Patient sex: F
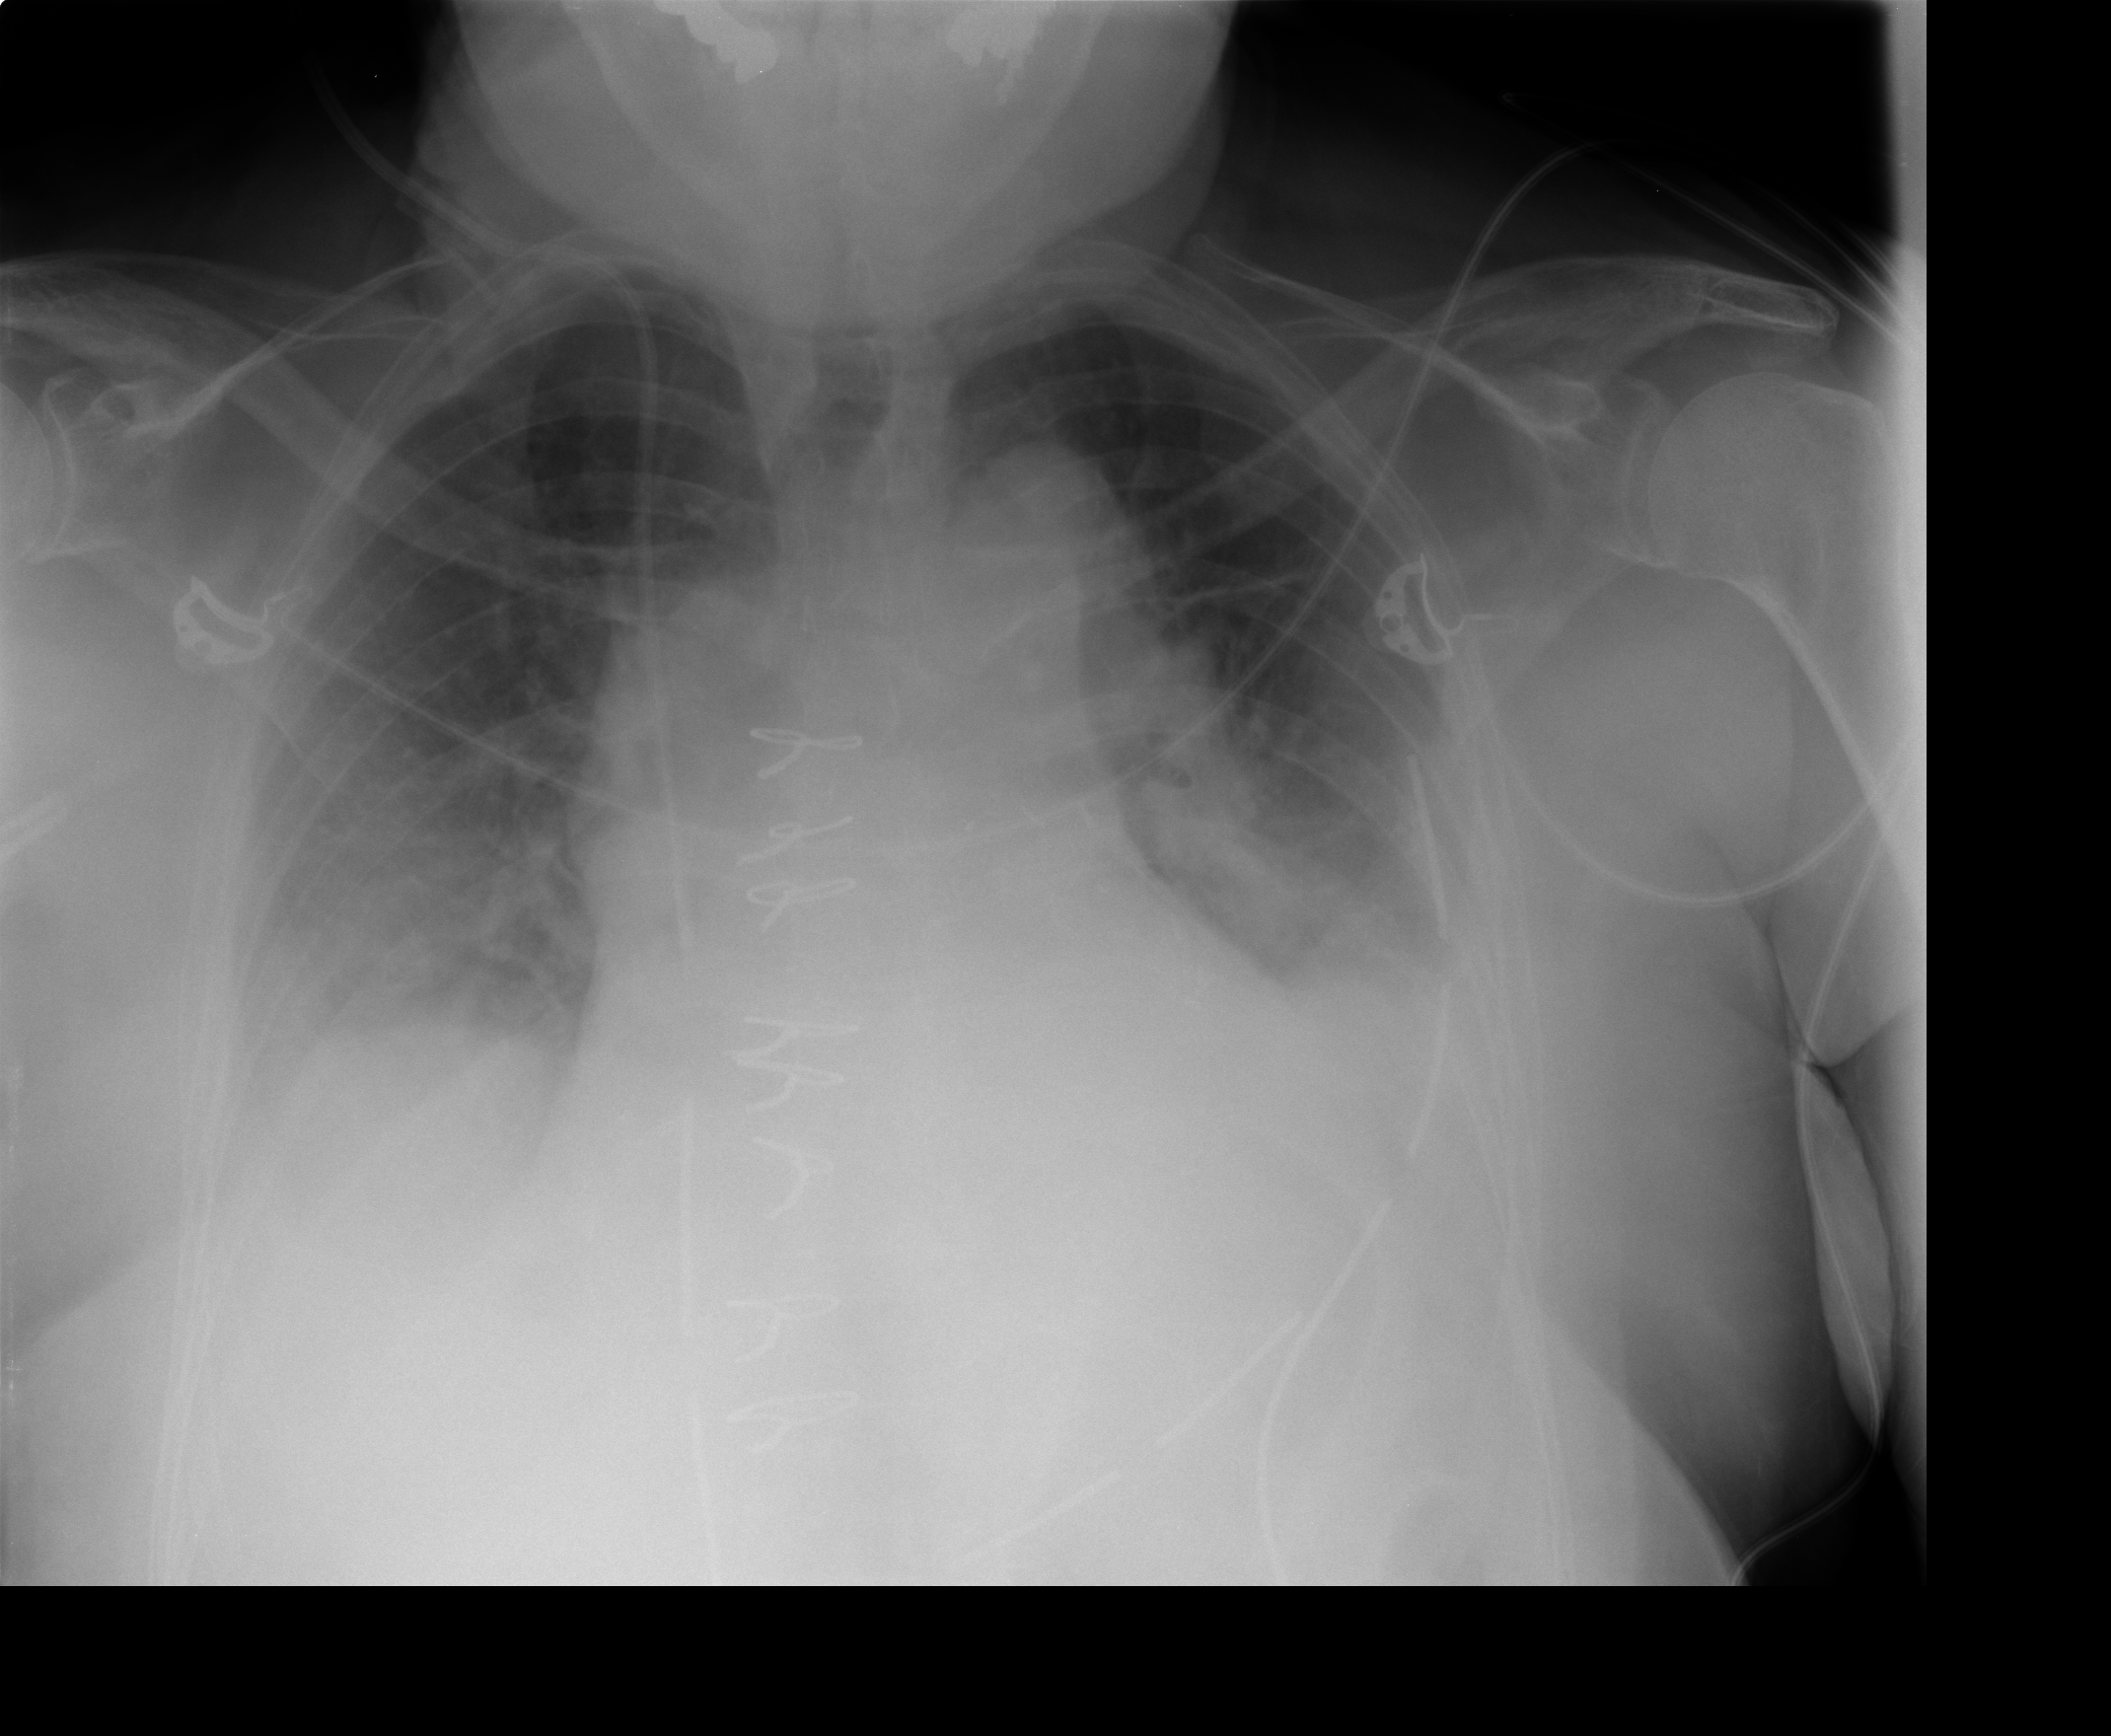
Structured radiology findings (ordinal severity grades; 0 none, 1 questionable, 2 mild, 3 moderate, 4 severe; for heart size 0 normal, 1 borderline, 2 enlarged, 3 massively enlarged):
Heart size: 1
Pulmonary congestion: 2
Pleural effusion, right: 2
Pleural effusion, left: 2
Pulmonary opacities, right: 1
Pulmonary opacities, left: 0
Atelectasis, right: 2
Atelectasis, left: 2